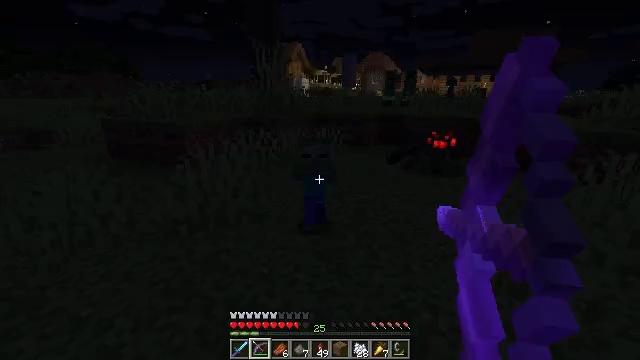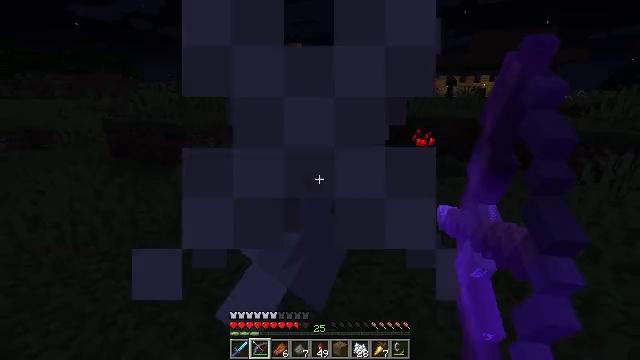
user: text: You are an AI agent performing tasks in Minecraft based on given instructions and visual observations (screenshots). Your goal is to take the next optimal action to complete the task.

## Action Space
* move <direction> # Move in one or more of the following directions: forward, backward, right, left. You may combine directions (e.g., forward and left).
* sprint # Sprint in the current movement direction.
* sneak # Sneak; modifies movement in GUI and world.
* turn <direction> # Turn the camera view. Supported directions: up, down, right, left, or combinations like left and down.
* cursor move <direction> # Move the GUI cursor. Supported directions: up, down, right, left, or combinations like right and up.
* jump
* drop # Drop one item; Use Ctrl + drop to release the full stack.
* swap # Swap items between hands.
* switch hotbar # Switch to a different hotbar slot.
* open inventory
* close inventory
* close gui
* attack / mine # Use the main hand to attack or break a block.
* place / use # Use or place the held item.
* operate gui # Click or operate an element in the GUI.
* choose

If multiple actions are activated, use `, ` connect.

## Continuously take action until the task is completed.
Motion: motion action
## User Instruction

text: Kill a zombie.
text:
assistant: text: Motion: move back, use / place
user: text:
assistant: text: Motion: use / place